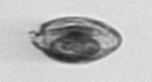
Label: Katodinium_or_Torodinium